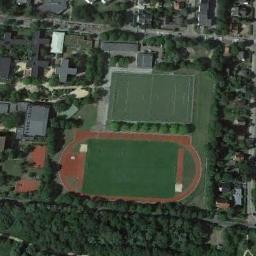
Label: ground_track_field